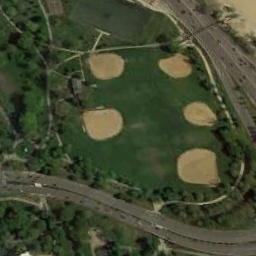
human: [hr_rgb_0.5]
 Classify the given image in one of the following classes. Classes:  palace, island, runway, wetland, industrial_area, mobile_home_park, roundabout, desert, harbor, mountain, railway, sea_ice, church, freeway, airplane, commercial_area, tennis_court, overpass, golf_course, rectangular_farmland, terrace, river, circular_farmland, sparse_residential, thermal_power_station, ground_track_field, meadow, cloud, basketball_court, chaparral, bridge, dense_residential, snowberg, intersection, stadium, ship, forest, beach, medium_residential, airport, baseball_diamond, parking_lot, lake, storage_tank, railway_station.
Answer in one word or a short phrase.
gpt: baseball_diamond